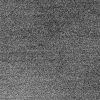
Atmospheric dust classification: dusty